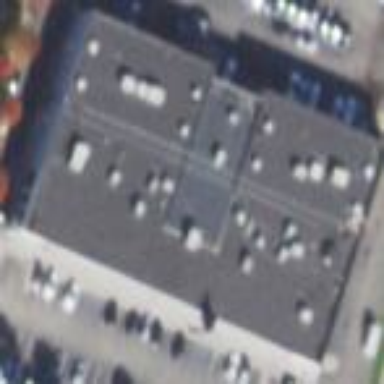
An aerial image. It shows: Commercial building housing car shop.